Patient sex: M
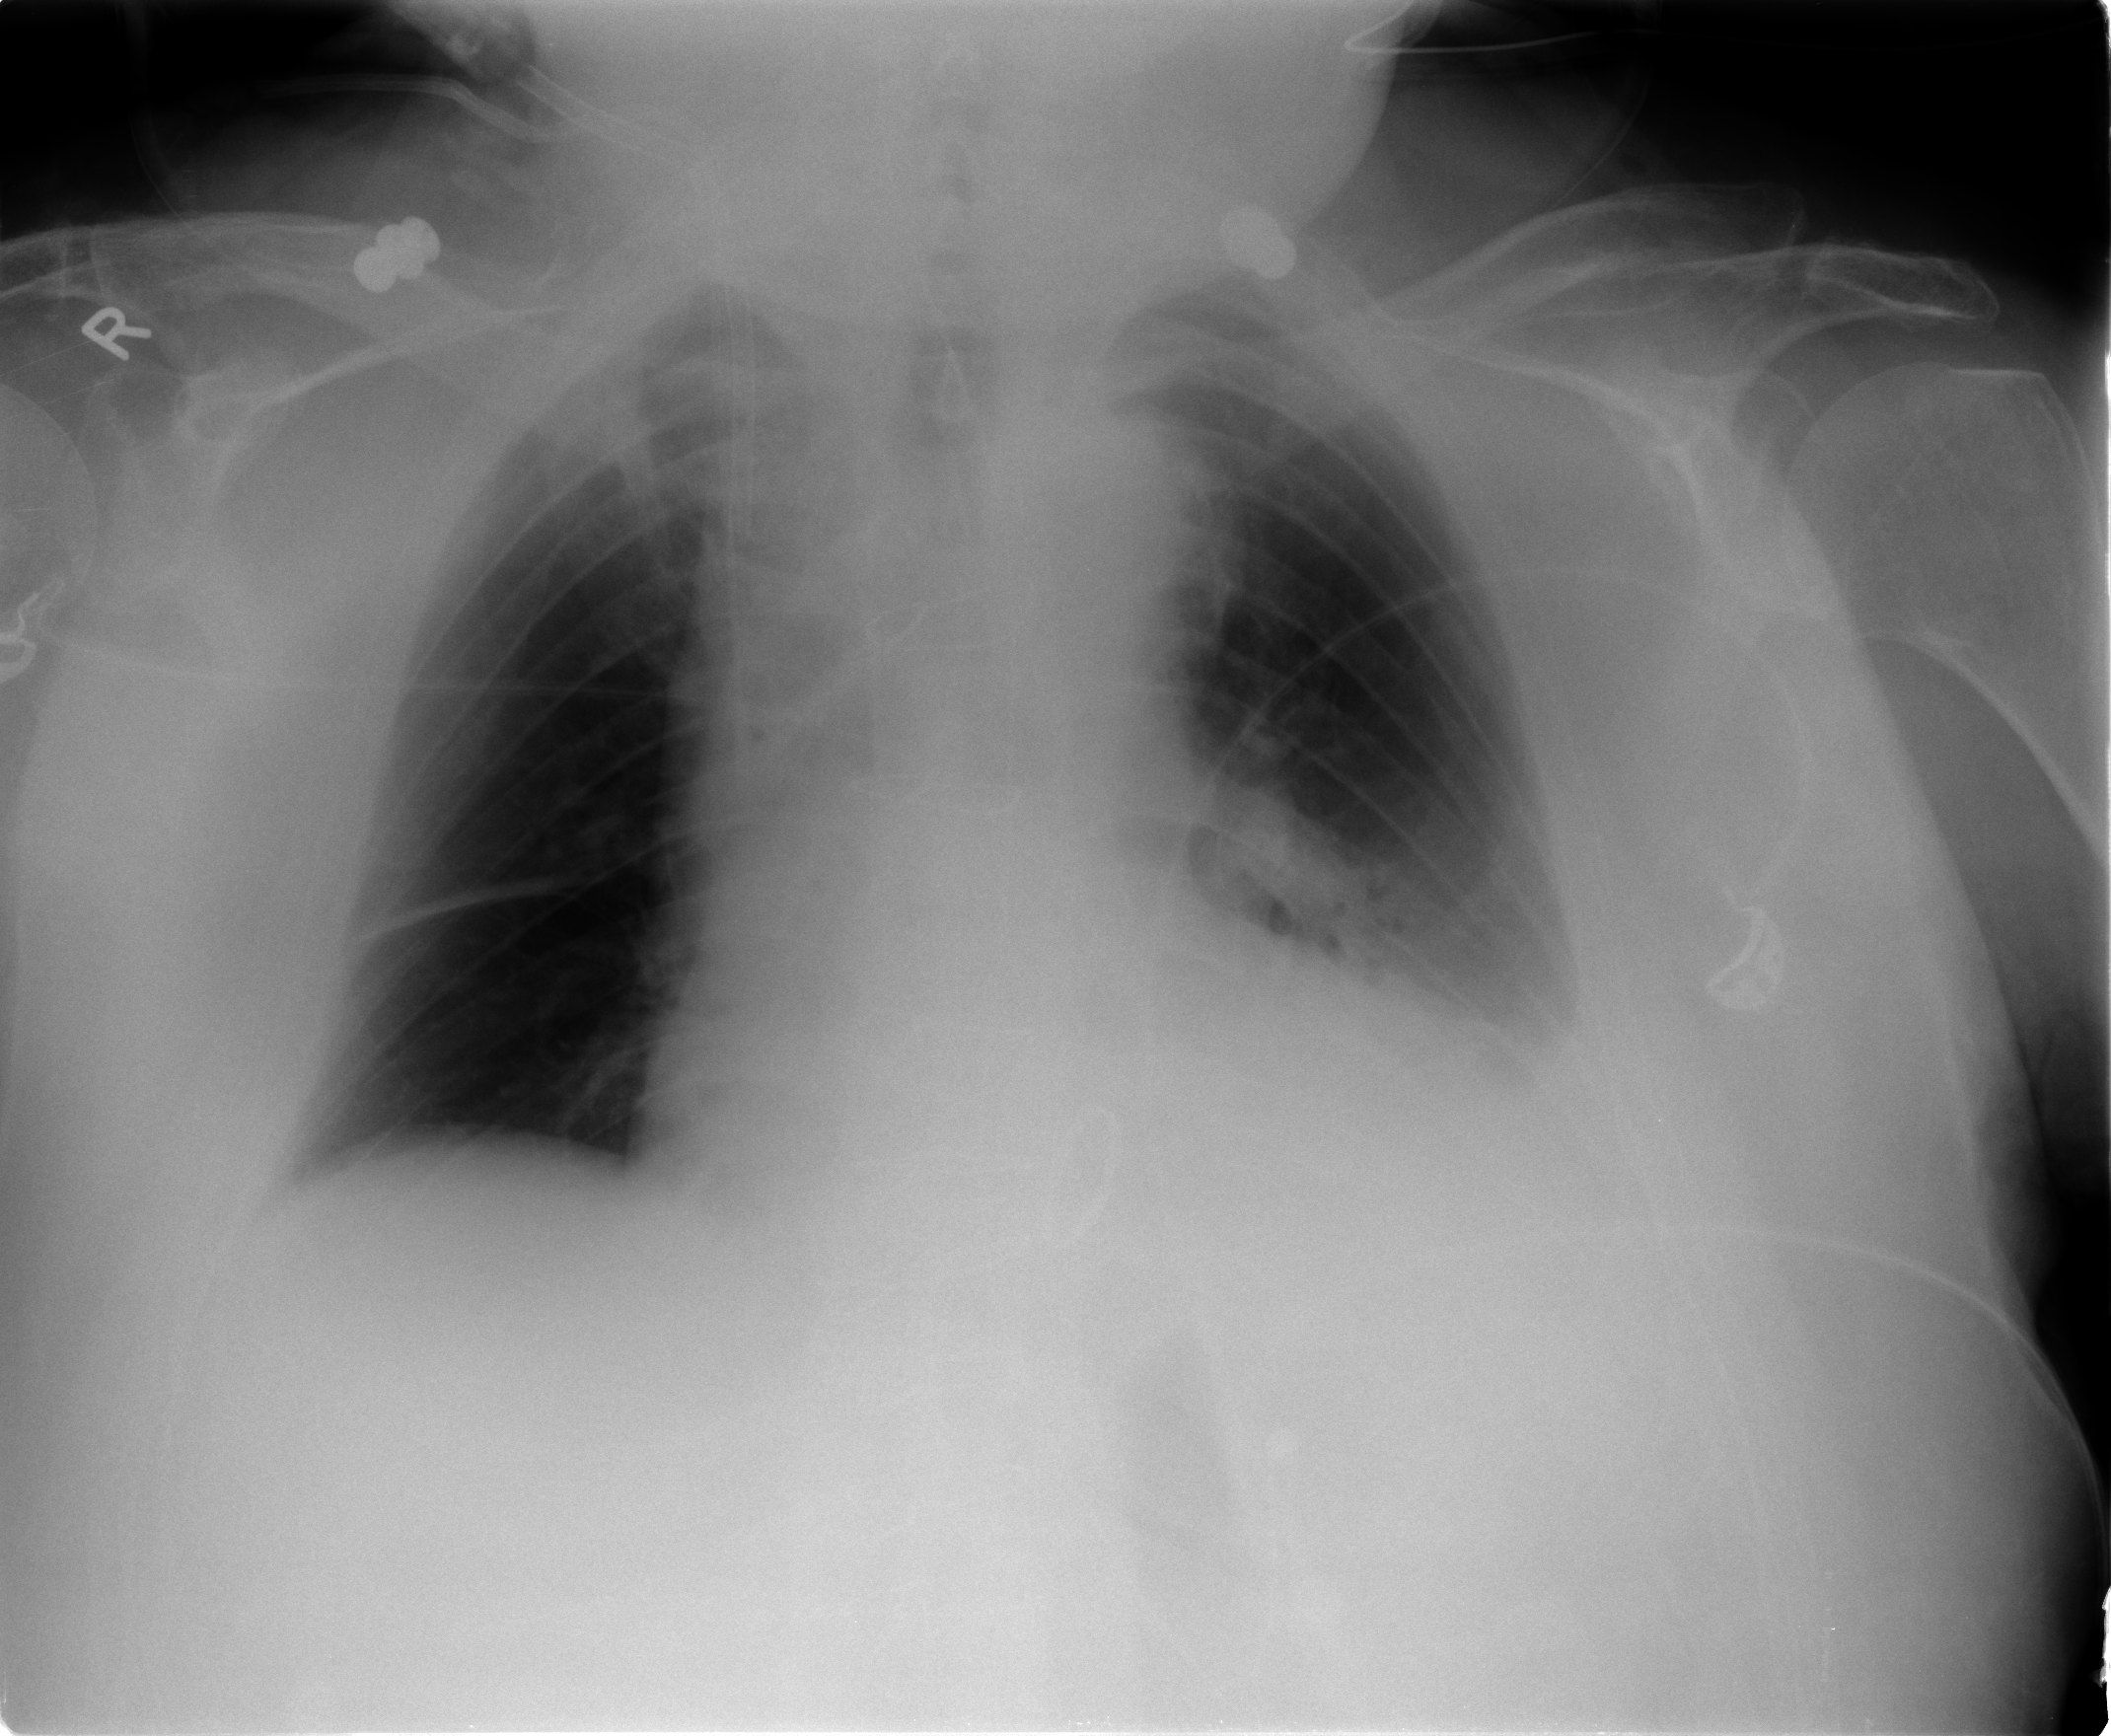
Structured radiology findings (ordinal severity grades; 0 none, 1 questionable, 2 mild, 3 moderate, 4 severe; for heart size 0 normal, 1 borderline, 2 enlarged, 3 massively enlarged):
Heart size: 2
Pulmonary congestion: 2
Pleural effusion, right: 2
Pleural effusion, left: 2
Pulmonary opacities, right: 0
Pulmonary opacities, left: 0
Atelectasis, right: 2
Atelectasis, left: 2